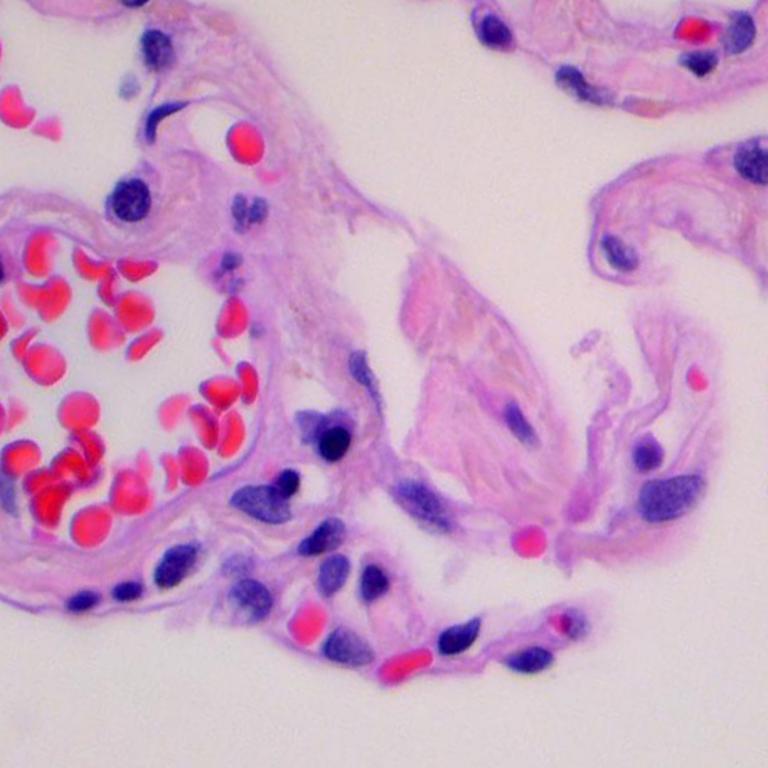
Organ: lung
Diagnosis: benign